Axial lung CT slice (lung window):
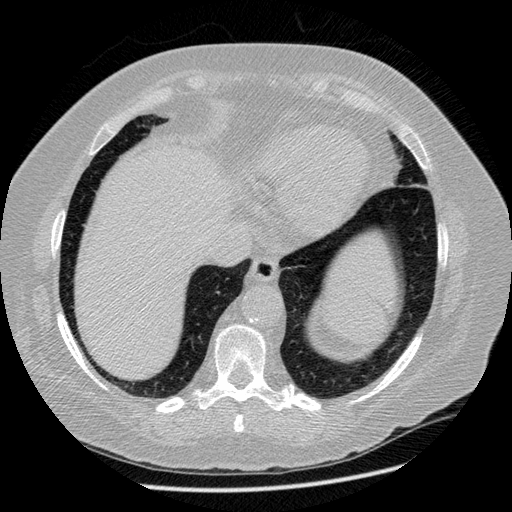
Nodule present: no